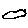
Label: bird